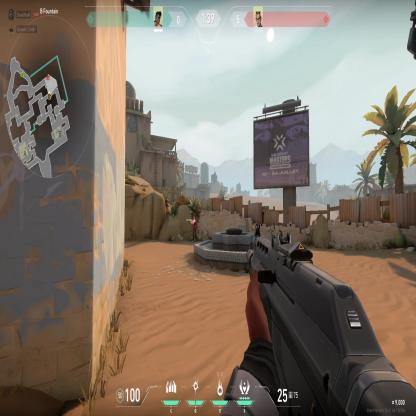
Label: enemy